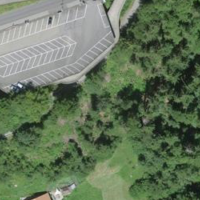
EUNIS habitat code: 44
Species observed at this site:
Buteo buteo